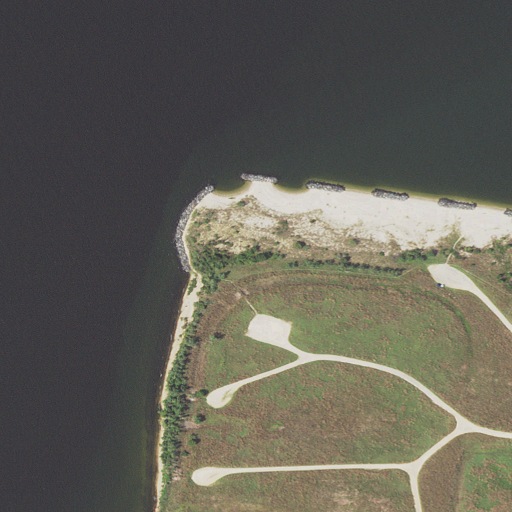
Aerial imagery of cape in Maryland named Fishing Point containing open water, cultivated crops, barren land, open development, herbaceous wetlands, and low intensity development